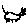
Label: cat